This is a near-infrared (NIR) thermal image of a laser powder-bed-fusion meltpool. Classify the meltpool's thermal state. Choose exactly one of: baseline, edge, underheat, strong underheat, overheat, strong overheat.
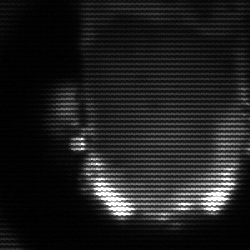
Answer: baseline